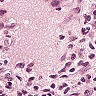
Metastatic tissue present: yes